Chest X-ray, AP view. Patient: 64 years old, sex M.
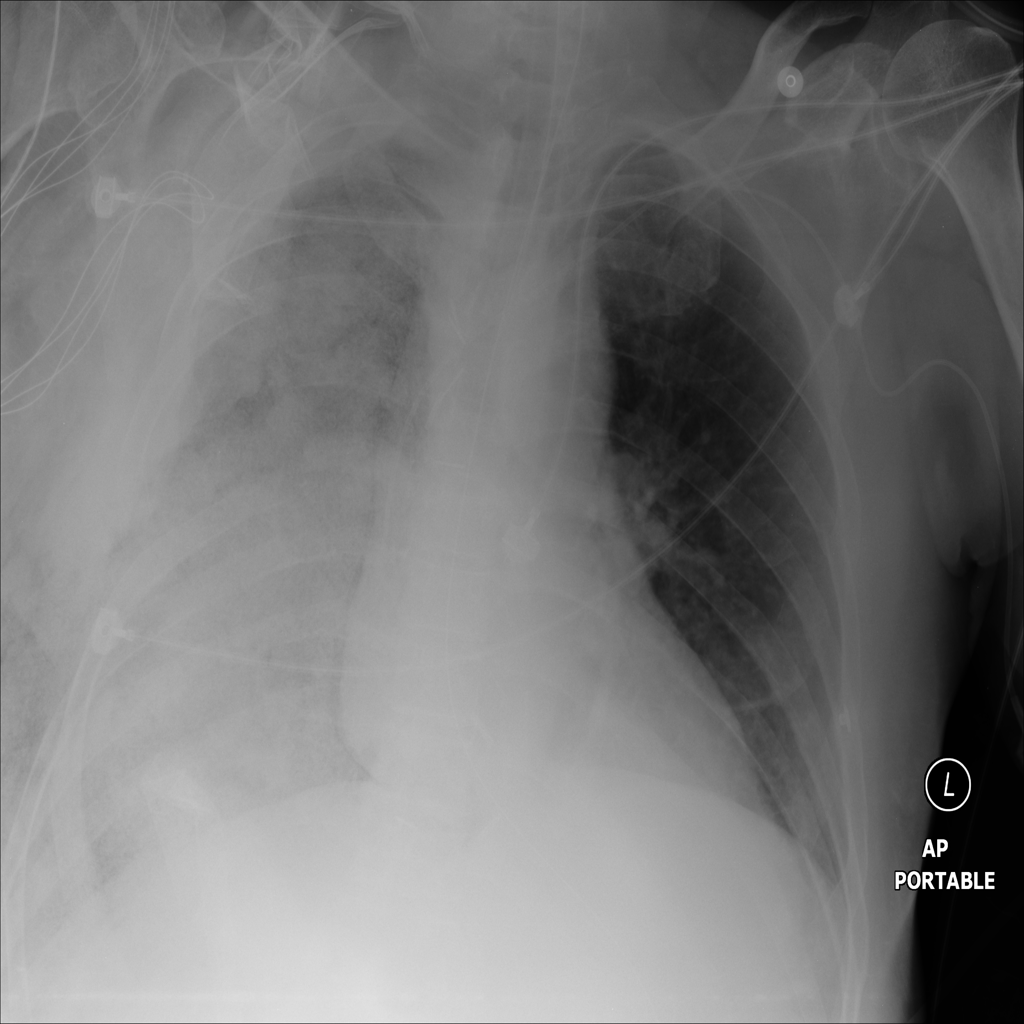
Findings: No Finding